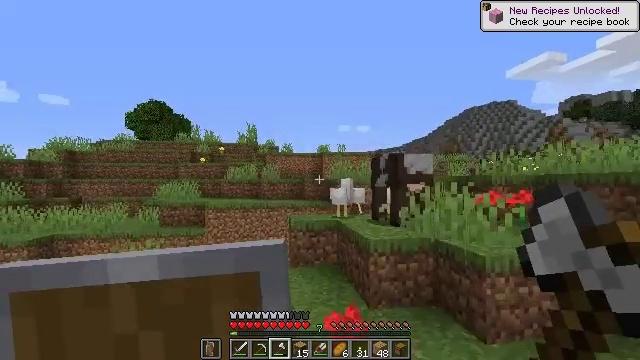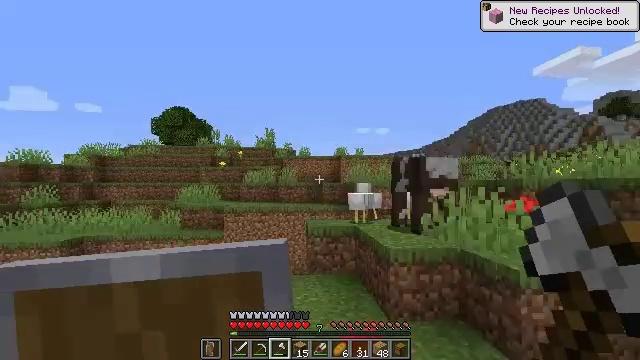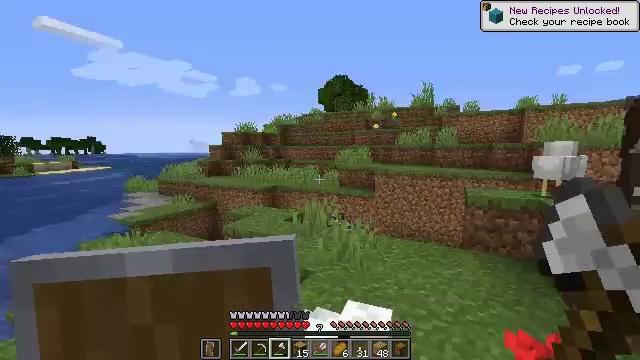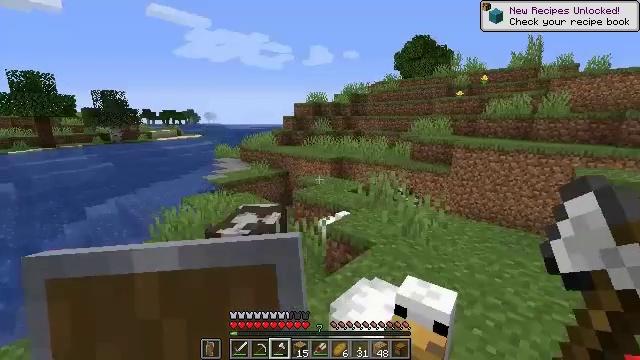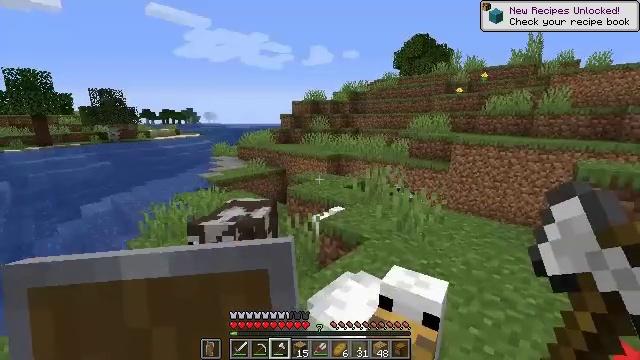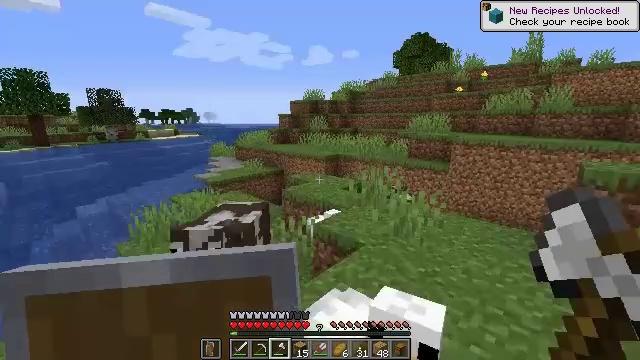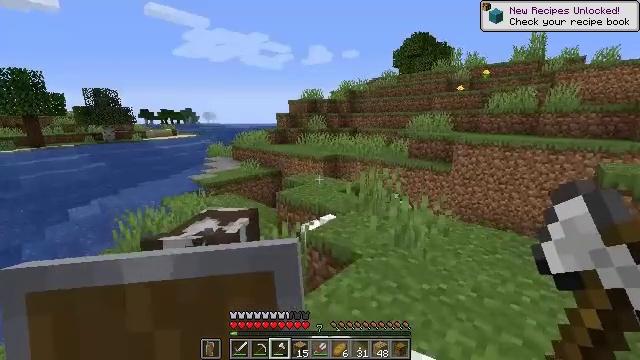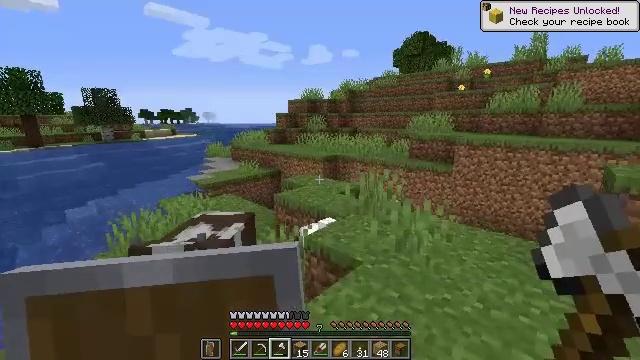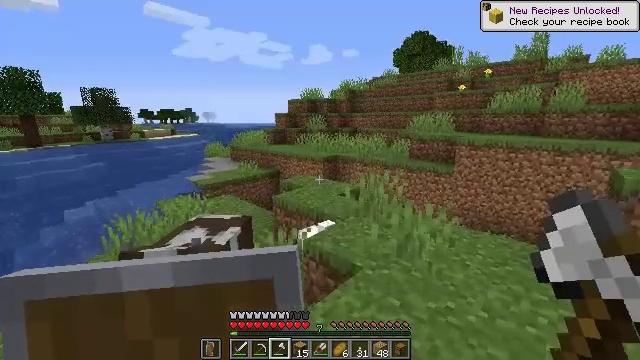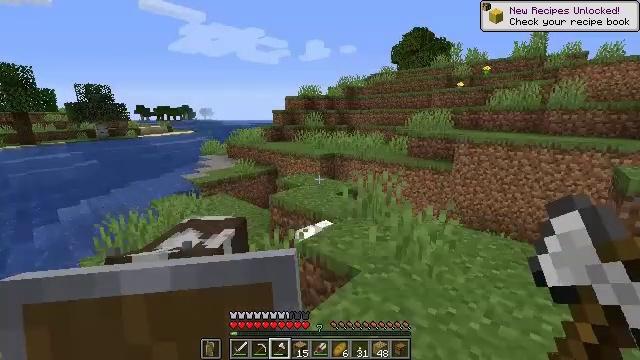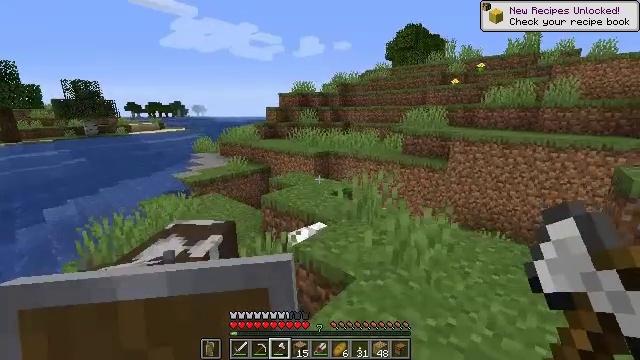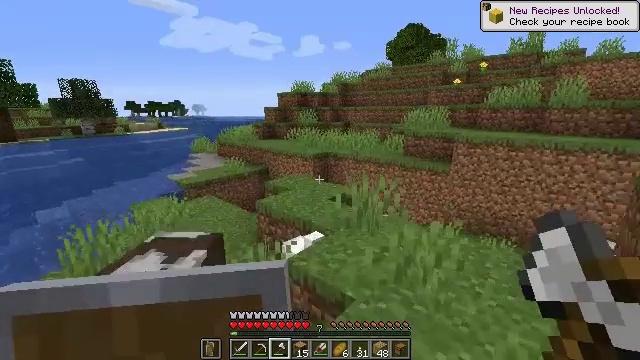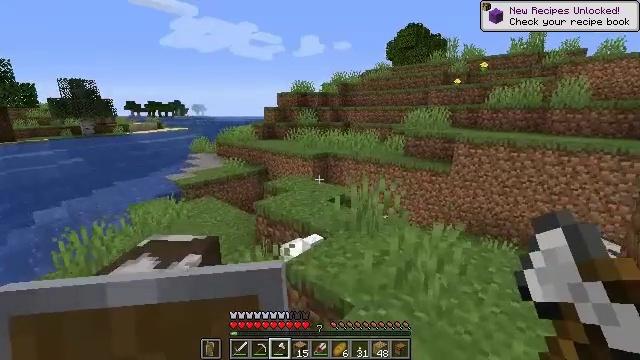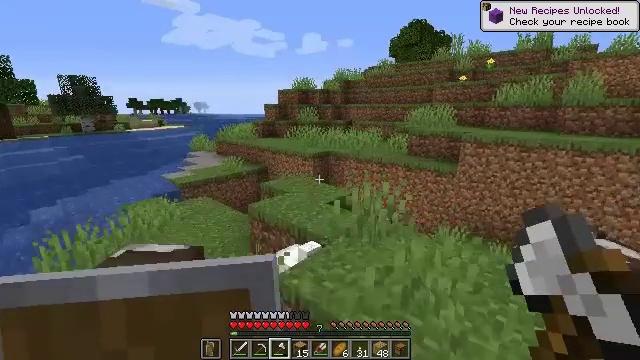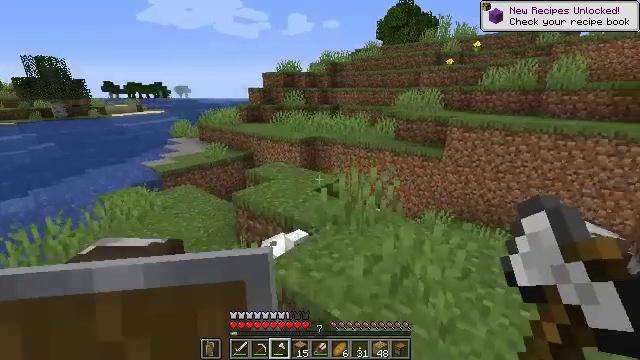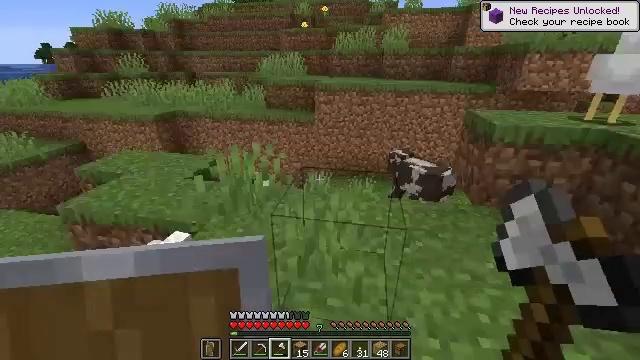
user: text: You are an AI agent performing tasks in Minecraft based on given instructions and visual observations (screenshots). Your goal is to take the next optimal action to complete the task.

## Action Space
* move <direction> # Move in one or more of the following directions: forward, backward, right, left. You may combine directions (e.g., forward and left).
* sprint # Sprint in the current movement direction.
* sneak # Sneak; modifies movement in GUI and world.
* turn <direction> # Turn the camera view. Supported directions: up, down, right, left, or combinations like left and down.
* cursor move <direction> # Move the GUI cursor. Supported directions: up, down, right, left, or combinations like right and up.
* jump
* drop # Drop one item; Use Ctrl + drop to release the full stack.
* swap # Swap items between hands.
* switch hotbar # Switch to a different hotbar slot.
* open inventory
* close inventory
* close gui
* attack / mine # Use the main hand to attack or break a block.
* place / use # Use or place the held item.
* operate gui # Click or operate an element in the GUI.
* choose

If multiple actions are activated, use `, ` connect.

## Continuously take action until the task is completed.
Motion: motion action
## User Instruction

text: Attack the ground to gather sand.
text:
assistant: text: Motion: move forward, turn left
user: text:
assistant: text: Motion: move forward, turn left and down
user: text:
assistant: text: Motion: move forward, turn left and down
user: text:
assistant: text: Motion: move forward
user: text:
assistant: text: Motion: move forward
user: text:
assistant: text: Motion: move forward
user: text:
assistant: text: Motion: move forward
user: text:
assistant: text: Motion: move forward
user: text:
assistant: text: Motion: move forward
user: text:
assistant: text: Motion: move forward, turn right
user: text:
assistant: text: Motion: move forward
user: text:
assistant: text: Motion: move forward
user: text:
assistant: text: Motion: move forward
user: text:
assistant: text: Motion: move forward, turn right and down
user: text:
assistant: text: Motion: turn right and down
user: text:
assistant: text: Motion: turn right and down
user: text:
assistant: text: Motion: move right
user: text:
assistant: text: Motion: move right, turn left
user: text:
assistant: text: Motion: move forward and move right, turn left
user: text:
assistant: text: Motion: move forward, turn left and down
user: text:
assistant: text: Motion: move forward
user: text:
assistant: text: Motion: move forward
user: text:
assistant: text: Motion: move forward
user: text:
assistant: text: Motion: move forward
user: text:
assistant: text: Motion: no_op
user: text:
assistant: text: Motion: turn right and up
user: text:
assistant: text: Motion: turn right and up
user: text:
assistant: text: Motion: turn right and up
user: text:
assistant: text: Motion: turn right
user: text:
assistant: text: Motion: move forward, turn right